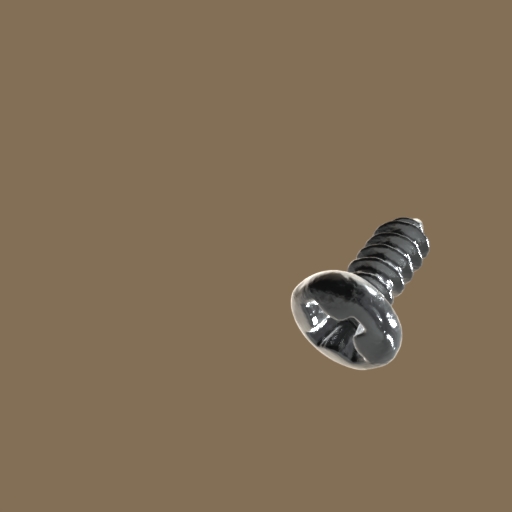
Label: screw